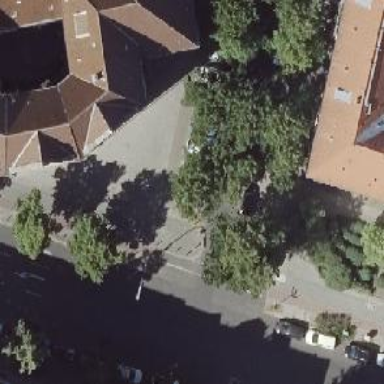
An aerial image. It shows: Residential road with separate asphalt sidewalk.